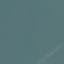
Land use / land cover class: SeaLake